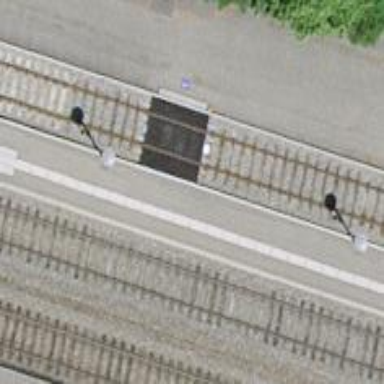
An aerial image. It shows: Uncontrolled railway crossing.